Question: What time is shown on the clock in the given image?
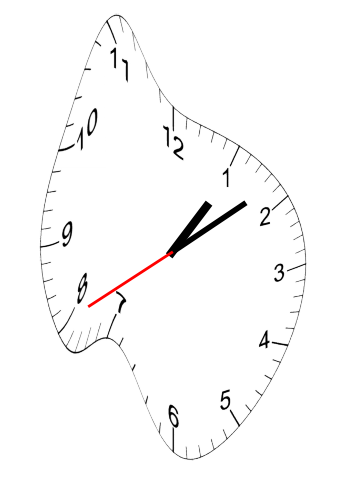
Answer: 01:08:40